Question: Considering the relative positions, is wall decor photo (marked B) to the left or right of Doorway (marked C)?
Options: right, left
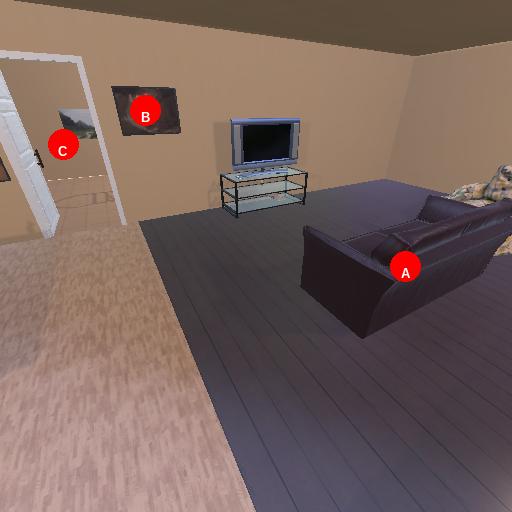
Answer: right